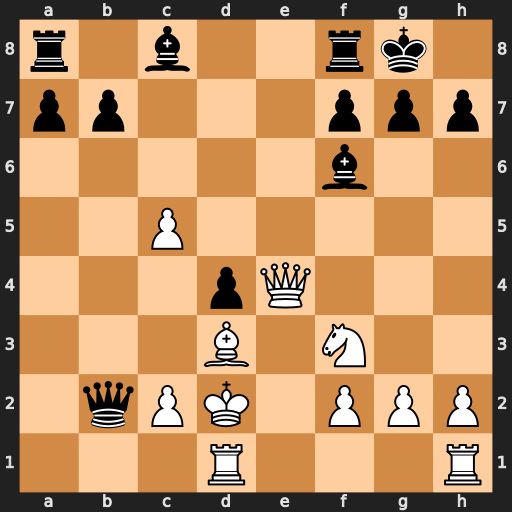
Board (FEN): r1b2rk1/pp3ppp/5b2/2P5/3pQ3/3B1N2/1qPK1PPP/3R3R
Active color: w
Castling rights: -
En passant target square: -
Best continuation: Qxh7#